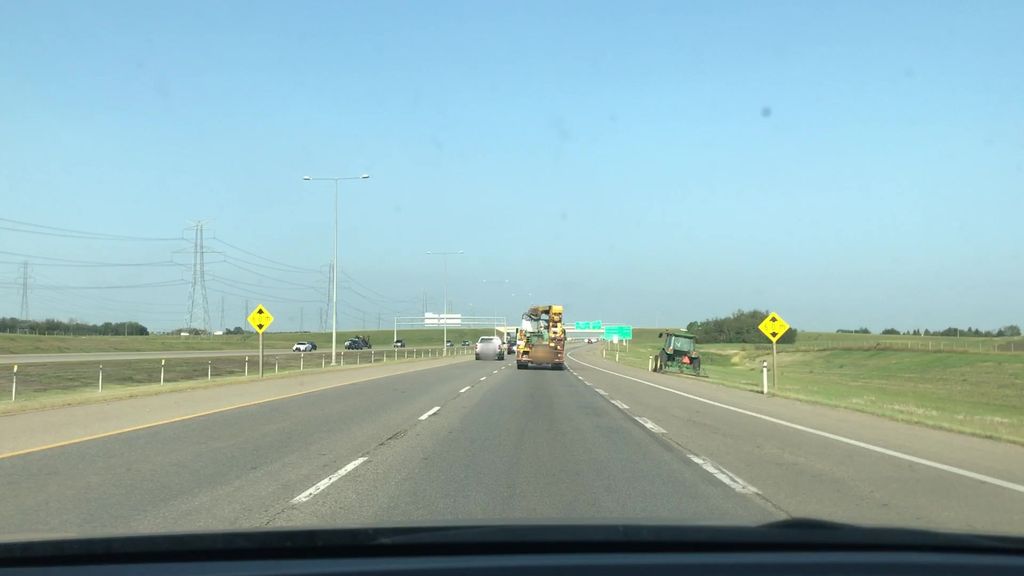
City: edmonton